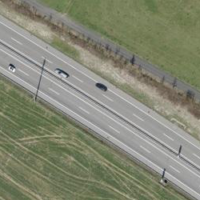
EUNIS habitat code: 57
Species observed at this site:
Buteo buteo
Ophrys apifera